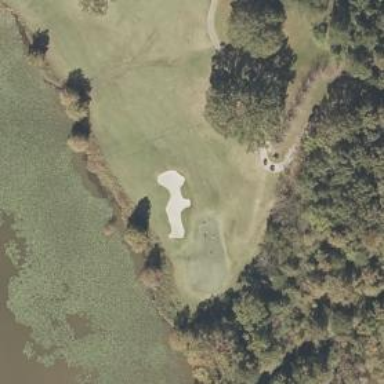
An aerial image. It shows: View of golf hole.